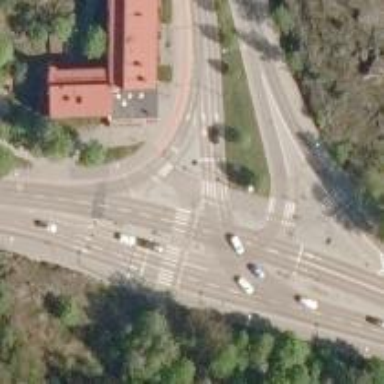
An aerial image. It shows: Crossing on asphalt cycleway.